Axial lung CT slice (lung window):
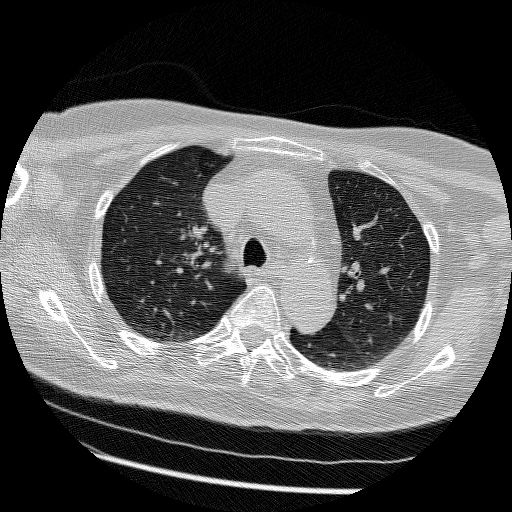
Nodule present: no